Question: I'm checking memory leaks in my apps using Instruments Leaks tool.
After fixing all leaks whose responsible library is my app. I figure out that there still have a lot of leaks whose responsible libraries are iOS's framworks, based on what Instruments said?
This is a <URL> of Intruments:

I think these leaks may be caused by some of my misuse of frameworks' methods.
What is your approach when getting leaks like these?
Thanks!
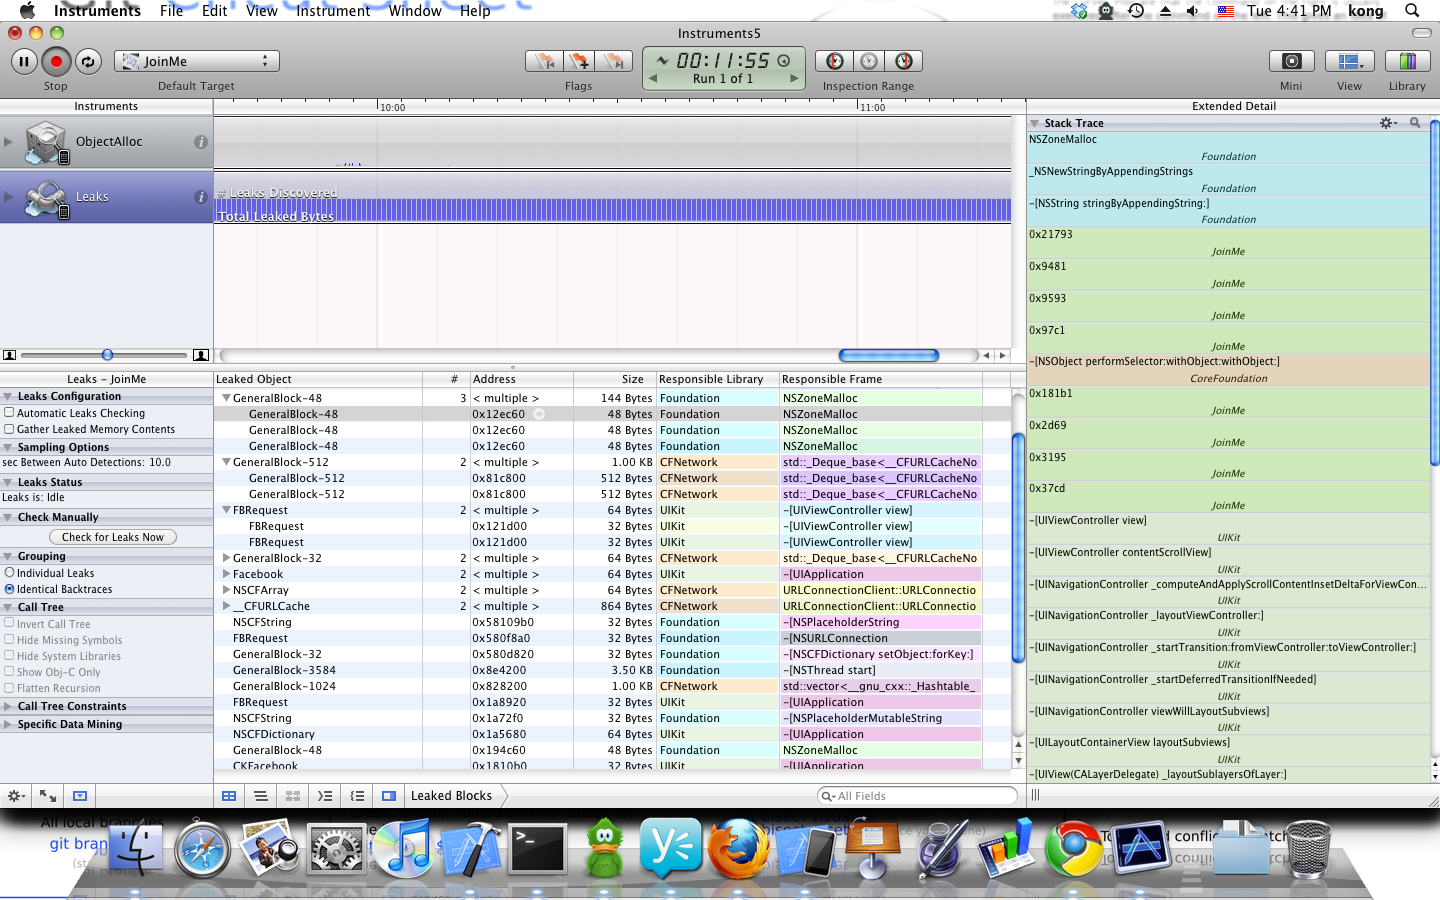
Answer: Well Apple Developers are also human, and they also can make mistakes. Alternative would be to create your own framework exactly same to that of Apple's but that will not be nice thing to do as Apple will certainly come up with upgrades and fixes in future that will resolve the issues.
The only solution would be to report bugs to Apple about memory leaks, even I have seen that framework has lots of memory leaks.
There are also other reasons for memory leaks, instruments may show memory leaks in apple's framework, but it is not necessary that it is caused by the framework's bad code, indeed it could be the bug in our code where we did not follow correct steps, for example we add observers but we do not remove them, we bind for events but we do not remove them, so if we have not done cleaning operations correctly, instruments may show leak but somewhere else.